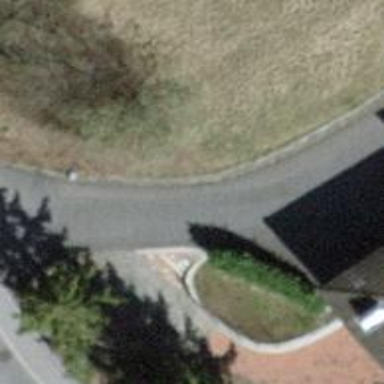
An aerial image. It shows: Driveway leading to service road.